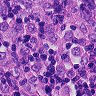
Metastatic tissue present: yes